Interaction volume radius: 5 \u00c5
Interaction volume height: 10 \u00c5
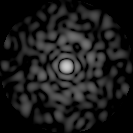
Disorder parameter: 0.799